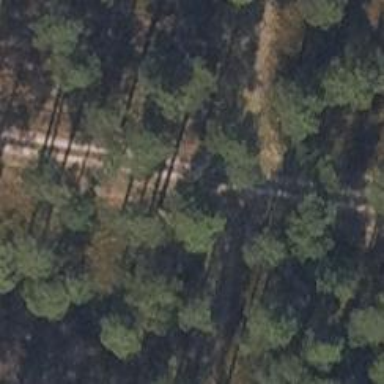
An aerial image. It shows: Track road with grade3 tracktype.